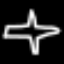
Label: airplane